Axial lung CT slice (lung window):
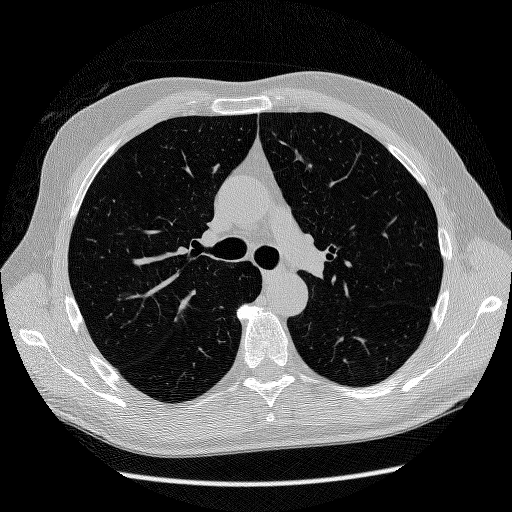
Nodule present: no